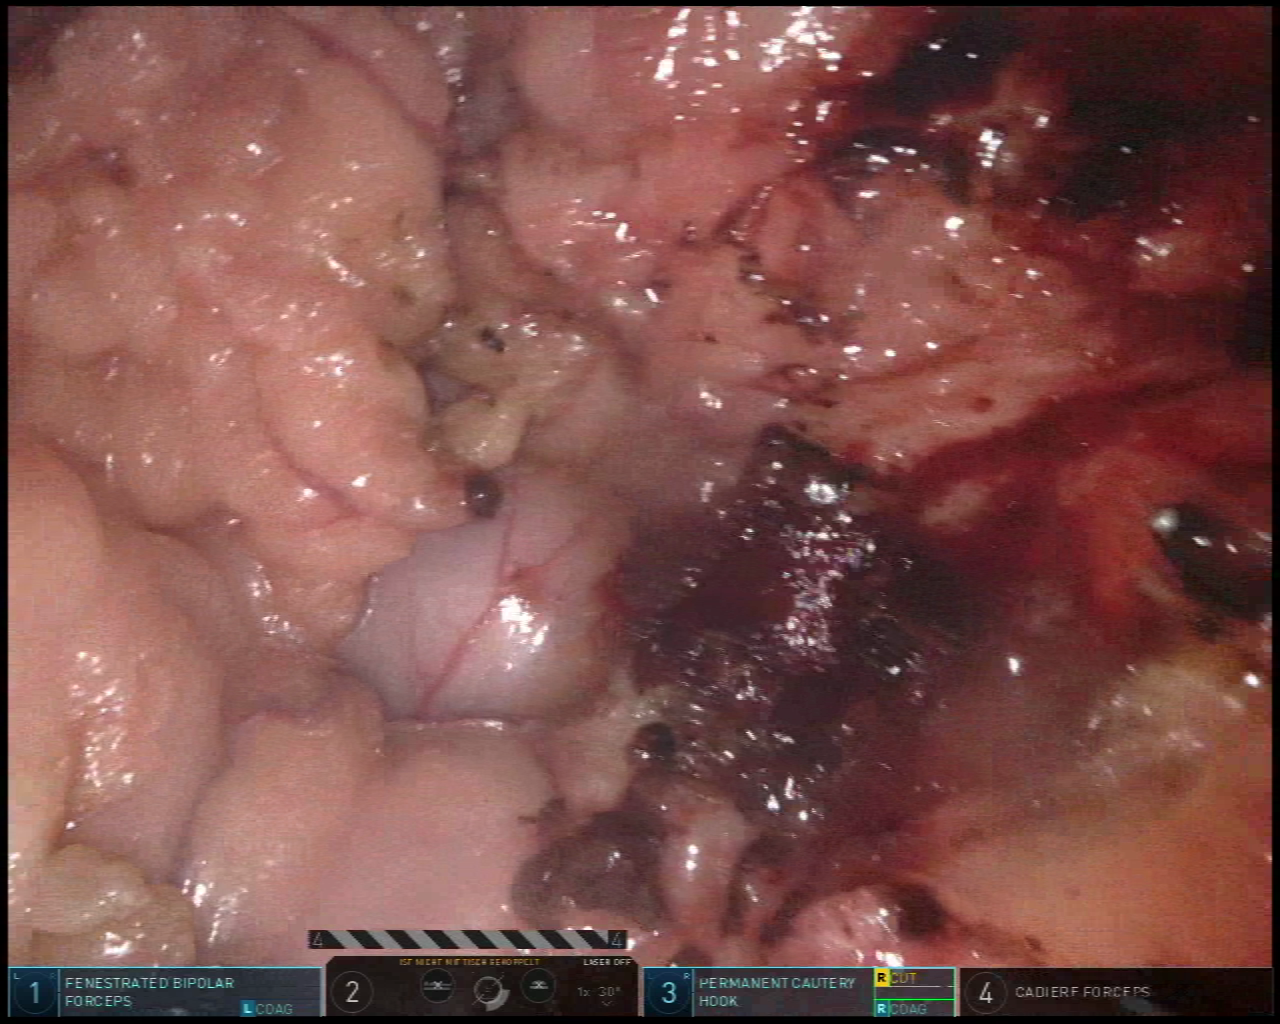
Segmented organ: stomach
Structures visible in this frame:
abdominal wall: no
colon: no
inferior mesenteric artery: no
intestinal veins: no
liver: no
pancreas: no
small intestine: no
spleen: no
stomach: yes
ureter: no
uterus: no
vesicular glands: no